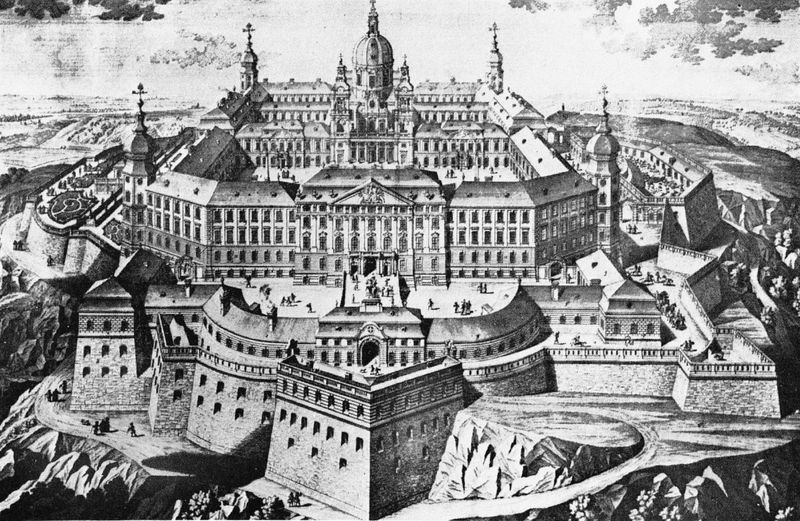
Titel: Benediktinerstift Göttweig
Künstler: Johann Lukas von Hildebrandt
Standort: Göttweig, Benediktinerstift (EU - AUT)
Schlagwörter: berg, himmel, weiß, wolken, landschaft, menschen, stadt, fenster, schwarz, anlage, dach, gebäude, haus, park, schloss, weg, leute, alt, architektur, barock, steine, feld, hügel, kirche, wege, personen, turm, garten, berge, gebirge, dächer, mauer, kutschen, kuppel, aufsicht, stadtansicht, burg, kloster, türme, palazzo, dom, festung, druck, radierung, stich, fürst, portal, zacken, mauern, residenz, mittelalter, vatikan, stadtmauer, absolutismus, schießscharten, vorplatz, kuppelbau, mehrere ebenen, wehrgang, bastion, verteidigung, prunkvoll, wehrtürme, bastei, schloßhof, verteidigungsanlagen, berge felsen